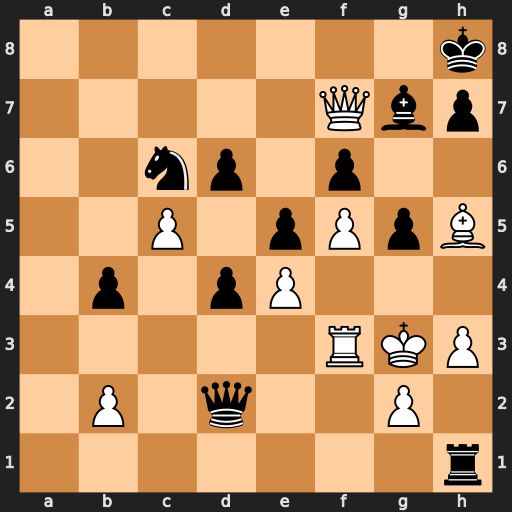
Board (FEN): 7k/5Qbp/2np1p2/2P1pPpB/1p1pP3/5RKP/1P1q2P1/7r
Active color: w
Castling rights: -
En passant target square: -
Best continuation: Qe8+ Bf8 Qxf8#